Question: Game Rule: Clicking a light toggles itself and its adjacent (up, down, left, right) lights. What is the minimum number of clicks required to turn off all the lights?
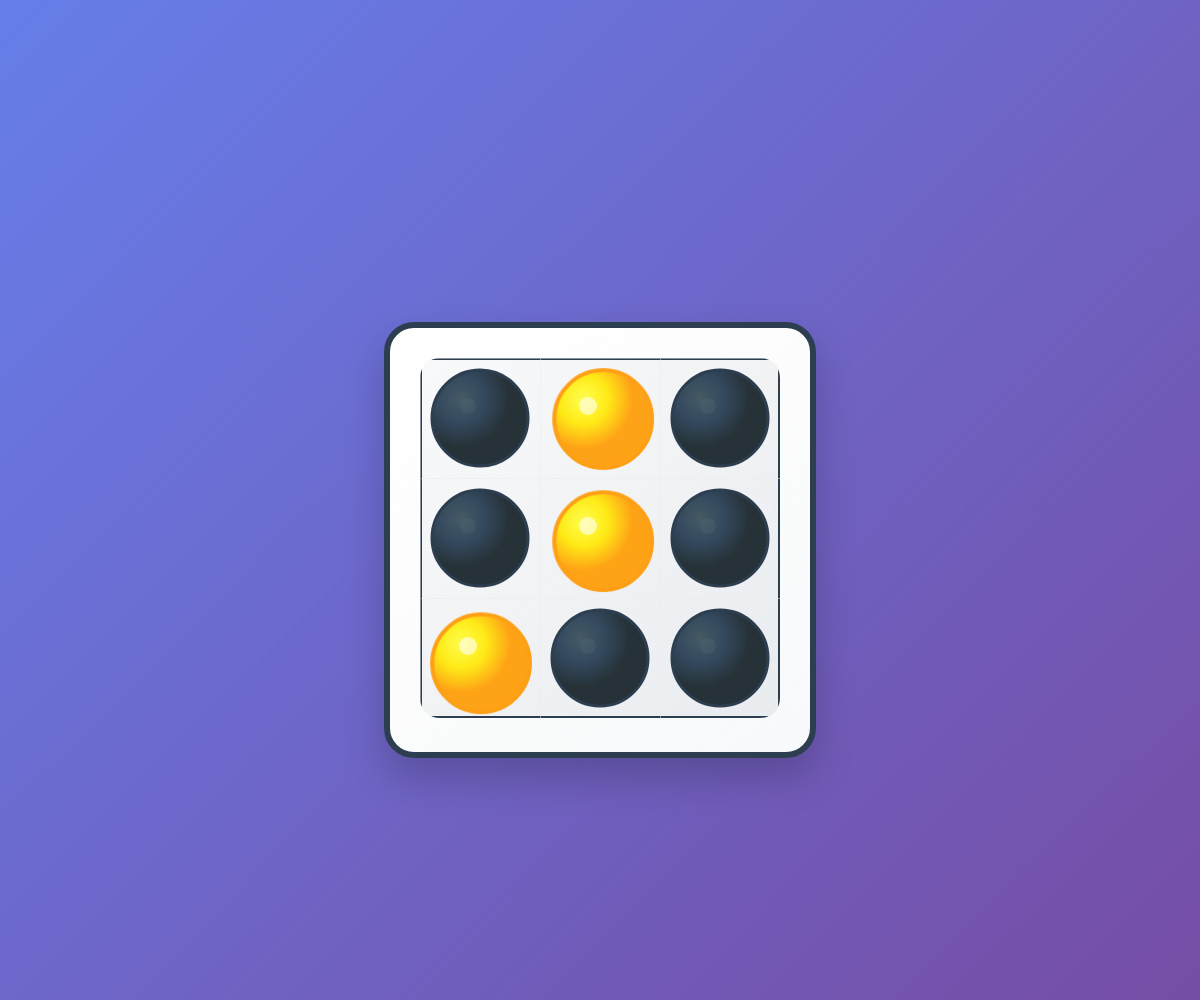
Answer: 2